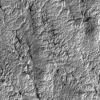
Atmospheric dust classification: not_dusty